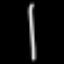
Label: line